Question: I tried this program it's working fine.
'''
class MyProgram
{
delegate string StrMode(string s);
static string ReplaceSpace(string s)
{
return s.Replace(' ', '-');
}
static void Main()
{
Console.WriteLine("This is a Method Group Conversion example.");
StrMode sm = ReplaceSpace;
string str1 = sm("This is a test.");
Console.WriteLine(str1);
}
}
'''
The above program gives me the nicest output, But i thought to make something new to which two classes could tend to call using the delegates method as i do below the programs but that makes me SICK and giving me unkind of invoking errors, please help, i want to play delegates using two class, So is that possible?
'''
delegate string StrMod(string s);
public class MyProgram1
{
public static string ReverseString(string s)
{
string temp = "";
int i, j;
for (j = 0, i = s.Length - 1; i >= 0; i--, j++)
temp = temp + s[i];
return temp;
}
}
public class MyProgram2
{
public static string RemoveSpace(string s)
{
string temp = "";
for (int i = 0; i < s.Length; i++)
if (s[i] != ' ')
temp = temp + s[i];
return temp;
}
}
class MainProgram
{
public static void Main(string[] args)
{
//creating an object for class 1..
MyProgram1 mp1 = new MyProgram1();
string str;
StrMod str = mp1.ReverseString;
string str2 = str("This is test.");
Console.WriteLine(str2);
}
}
'''
Here is my error:

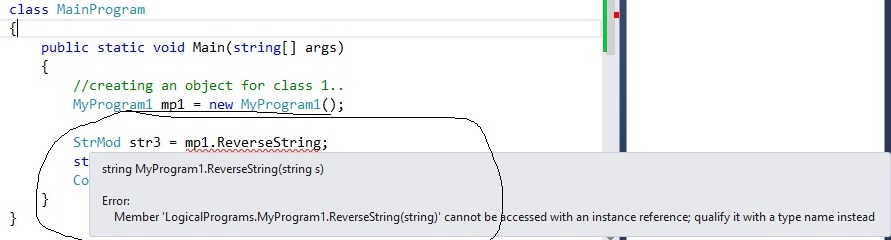
Answer: You already defined local variable with name 'str'. You cannot use same name for delegate variable:
'''
string str; // first definition
StrMod str = mp1.ReverseString; // same name (also another issue - see below)
'''
After you changed question, reason of error is that your 'ReverseString' method is static, but you are using it as instance method. You don't need to create and use instance of 'MyProgram1' class. You should use class name to access static members:
'''
StrMod str = MyProgram1.ReverseString;
'''
---
BTW error message is pretty self-descriptive:
> Member 'MyProgram1.ReverseString(string)' cannot be accessed with an
instance reference; qualify it with a type name instead
It even has a hint of what you should do to fix error.